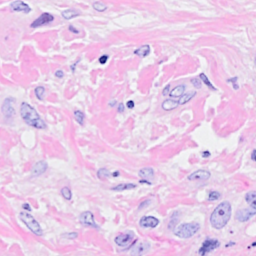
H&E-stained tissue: Breast